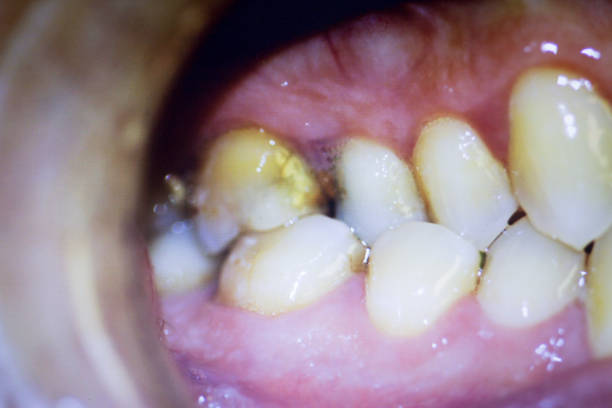
Condition: Gingivitis